Question: As part of a larger task I want to move some files, work on them and return the new files to the sftp server. Due to restrictions laid upon me I am only able to use Python 3.4, which excludes me from any nice and fancy modules like Paramiko and pysftp.
Connection to the server fails, according to the stdout pipe the hostkey is incorrect. The returned "incorrect" key is not identical to the one that was passed to the function. It has an additional, leading backslash and is cut short. The originally passed key is '"ssh-XXXXXXX 256 XXXXXXXXXXXXXXXXXXXXXXXXXXXXXXXXXXXXXXX"'. The "incorrect" key is '"\ssh-XXXXXXX"'.
The presumption is, that 'subprocess.Popen' mangles the string in a way.
- - - - '*'
Code is as follows:
'''
array_to_be_joined = ['path/WinSCP.com',
'/ini=nul',
'/command',
'open sftp://sessionURL/ -hostkey="{}" -passphrase={} -privatekey=path/privatekey.ppk'.format(hostkey,passphrase),
'echo helloWorld']
process = subprocess.Popen(
array_to_be_joined,
stdin=subprocess.PIPE,stdout=subprocess.PIPE, stderr=subprocess.PIPE)
'''
Things I have tried:
- wrote the parameters in the 'subprocess.Popen' function- wrote the parameters into a list and passed the list to the function- passed the hostkey in a variable through 'string.format'- passed the hostkey in plaintext- tried the hostkey in:- - '\'- '''- - '\'- '''- - '\'- '''- - '\'- '''-

I have attached a picture of the output, please excuse the German. It translates to:
'''
Looking for remote computer...
Connecting to remote computer...
Authenticating...
Hostkey does not match konfigured key "\ssh-XXXXXXX"!
Server Key-Fingerprint is ssh-XXXXXXX 256 XXXXXXXXXXXXXXXXXXXXXXXXXXXXXXXXXXXXXXX
Sign-up failed.
'''
I would greatly appreciate any help. The alternative would be to write and call shell scripts, but that would be cumbersome and awkward to implement in the larger code.
Thank you for your time.
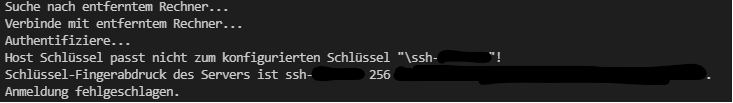
Answer: I believe <URL>.
Just format the commandline yourself, instead of having Popen doing (incorrectly) it for you:
'''
command = ' '.join(f'"{w}"' for w in array_to_be_joined)
'''
See also <URL>
---
Another option is passing the fingerprint as part of the session URL in whitespace-less format:
<URL>